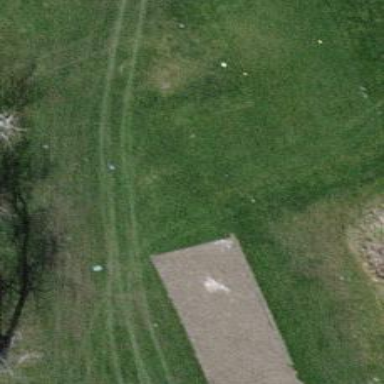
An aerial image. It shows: Golf tee.